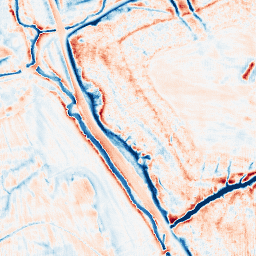
Category: edge_preserving
Decomposition family: anisotropic_diffusion
Decomposition parameters: iterations: 50
kappa: 10
gamma: 0.15
Upsampling method: fft_zeropad
Upsampling parameters: scale: 8
Upsampling scale: 8